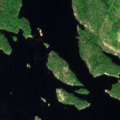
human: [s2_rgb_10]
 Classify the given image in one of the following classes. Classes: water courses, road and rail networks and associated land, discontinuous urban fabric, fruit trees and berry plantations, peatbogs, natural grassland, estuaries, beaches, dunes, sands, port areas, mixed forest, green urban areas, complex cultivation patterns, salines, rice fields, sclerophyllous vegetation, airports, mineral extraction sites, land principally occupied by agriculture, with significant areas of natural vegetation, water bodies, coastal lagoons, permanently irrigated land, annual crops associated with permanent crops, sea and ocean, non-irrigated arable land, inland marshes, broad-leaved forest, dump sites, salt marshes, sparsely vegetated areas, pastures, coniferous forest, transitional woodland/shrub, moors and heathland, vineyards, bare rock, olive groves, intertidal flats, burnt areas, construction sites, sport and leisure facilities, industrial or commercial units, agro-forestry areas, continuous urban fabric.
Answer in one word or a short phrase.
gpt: coniferous forest, mixed forest, water bodies